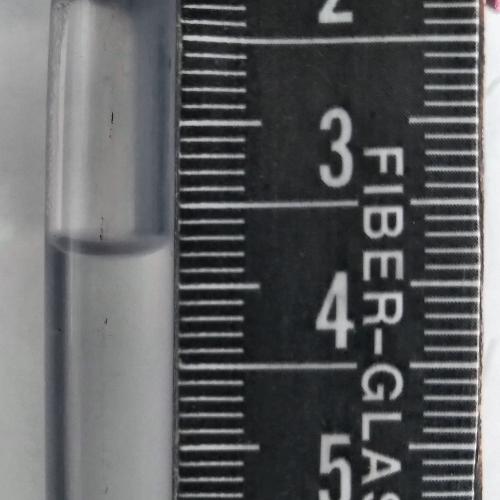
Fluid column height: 3.8 cm